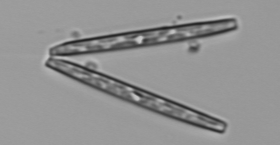
Label: Thalassionema